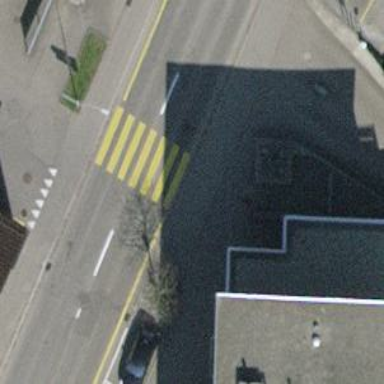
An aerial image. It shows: Marked road crossing.